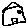
Label: house